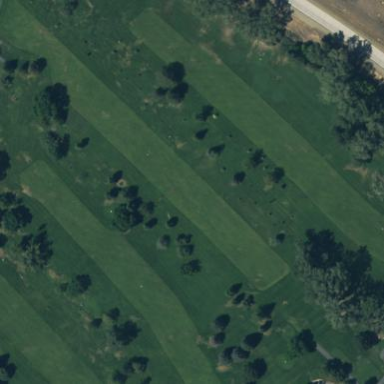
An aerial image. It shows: Well-maintained grass golf fairway that is regularly mowed.